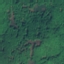
Label: Forest